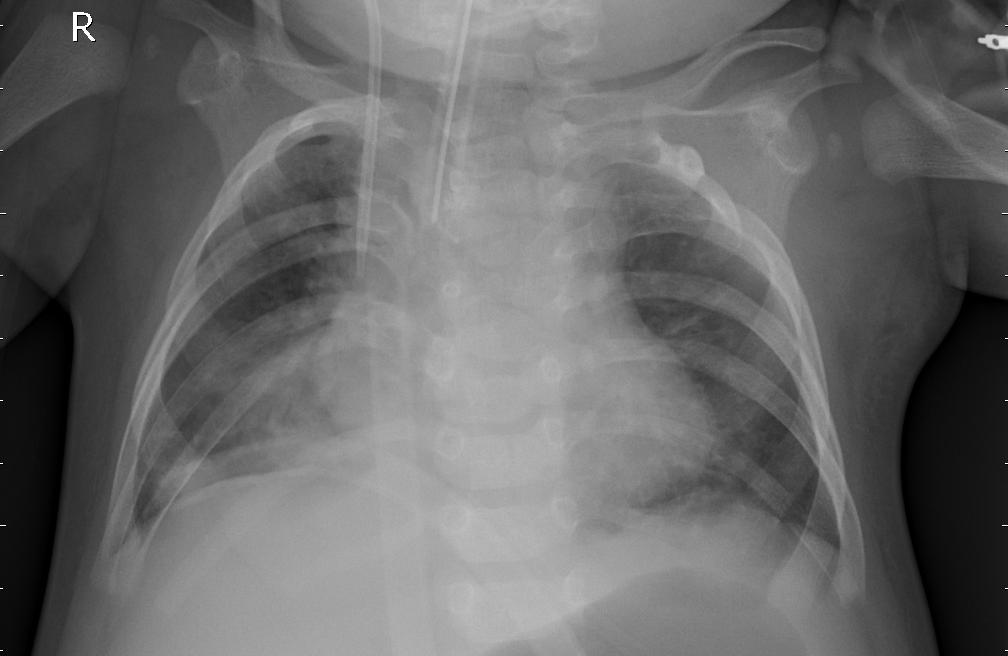
Diagnosis: PNEUMONIA